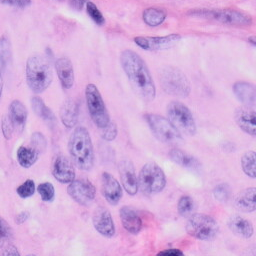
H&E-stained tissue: Skin